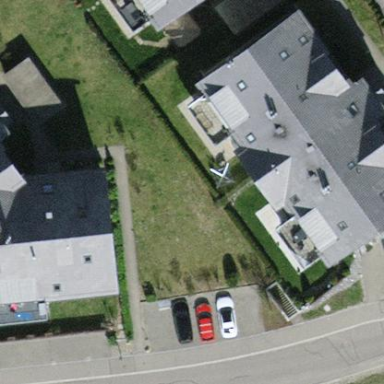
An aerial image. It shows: Apartment building with tile roof.